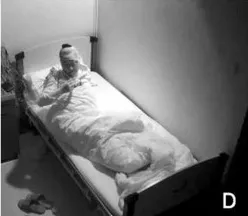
Complex behaviors were detected during N3 sleep through video. The specific movements are as follows: he suddenly sat up from N3 sleep stage with eyes opened widely, shouted, and aimlessly moved his limbs. (A-F) Indicates the order in which abnormal actions occur.
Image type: radiology (x_ray)